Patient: sex M, age 65
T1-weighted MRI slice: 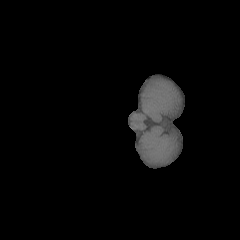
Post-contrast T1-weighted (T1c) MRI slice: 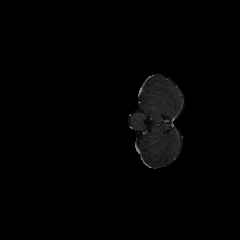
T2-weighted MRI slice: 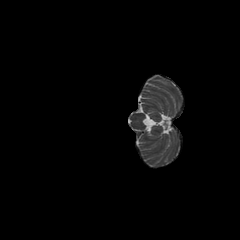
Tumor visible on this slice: no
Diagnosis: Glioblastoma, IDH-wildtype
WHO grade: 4